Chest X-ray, PA view. Patient: 51 years old, sex M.
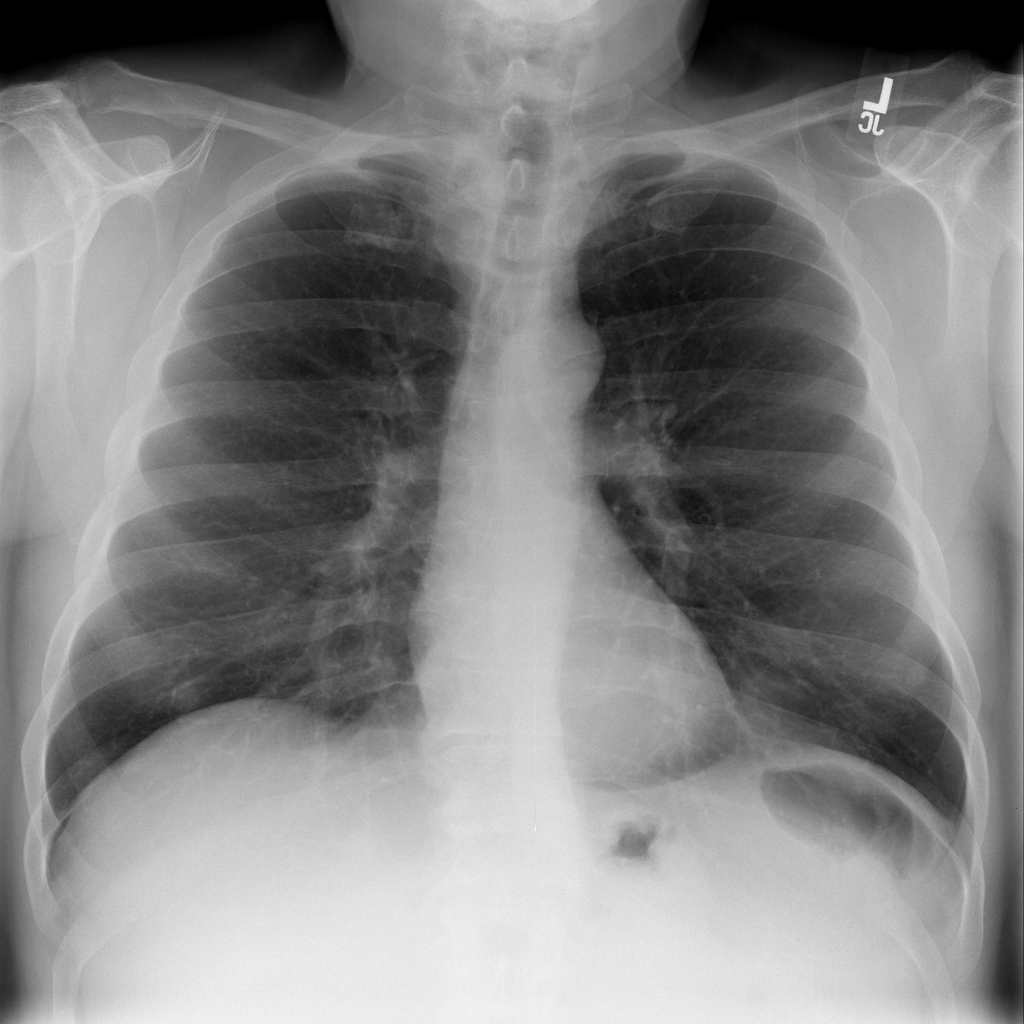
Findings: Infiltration